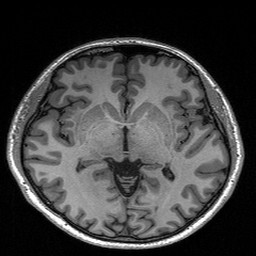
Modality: T1w
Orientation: coronal
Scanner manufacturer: siemens
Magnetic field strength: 3 T